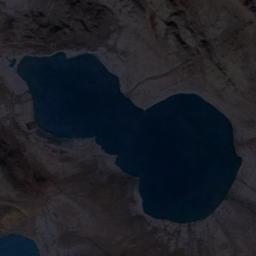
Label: lake